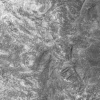
Atmospheric dust classification: not_dusty